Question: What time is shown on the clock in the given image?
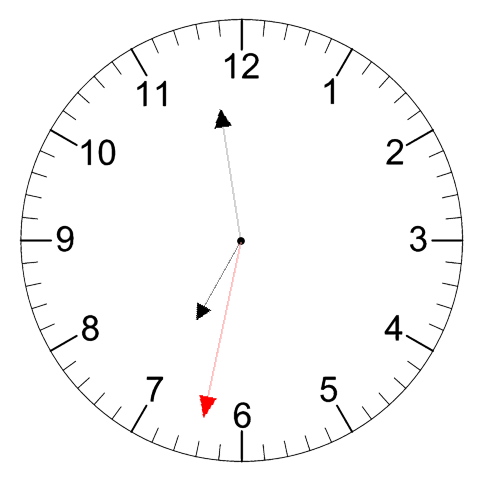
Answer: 06:58:32